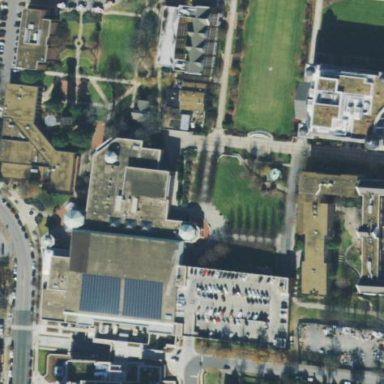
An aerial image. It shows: View of university building.